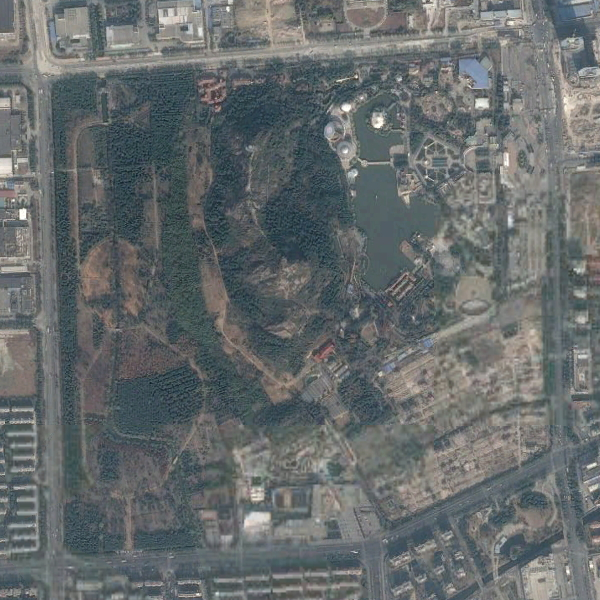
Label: Park